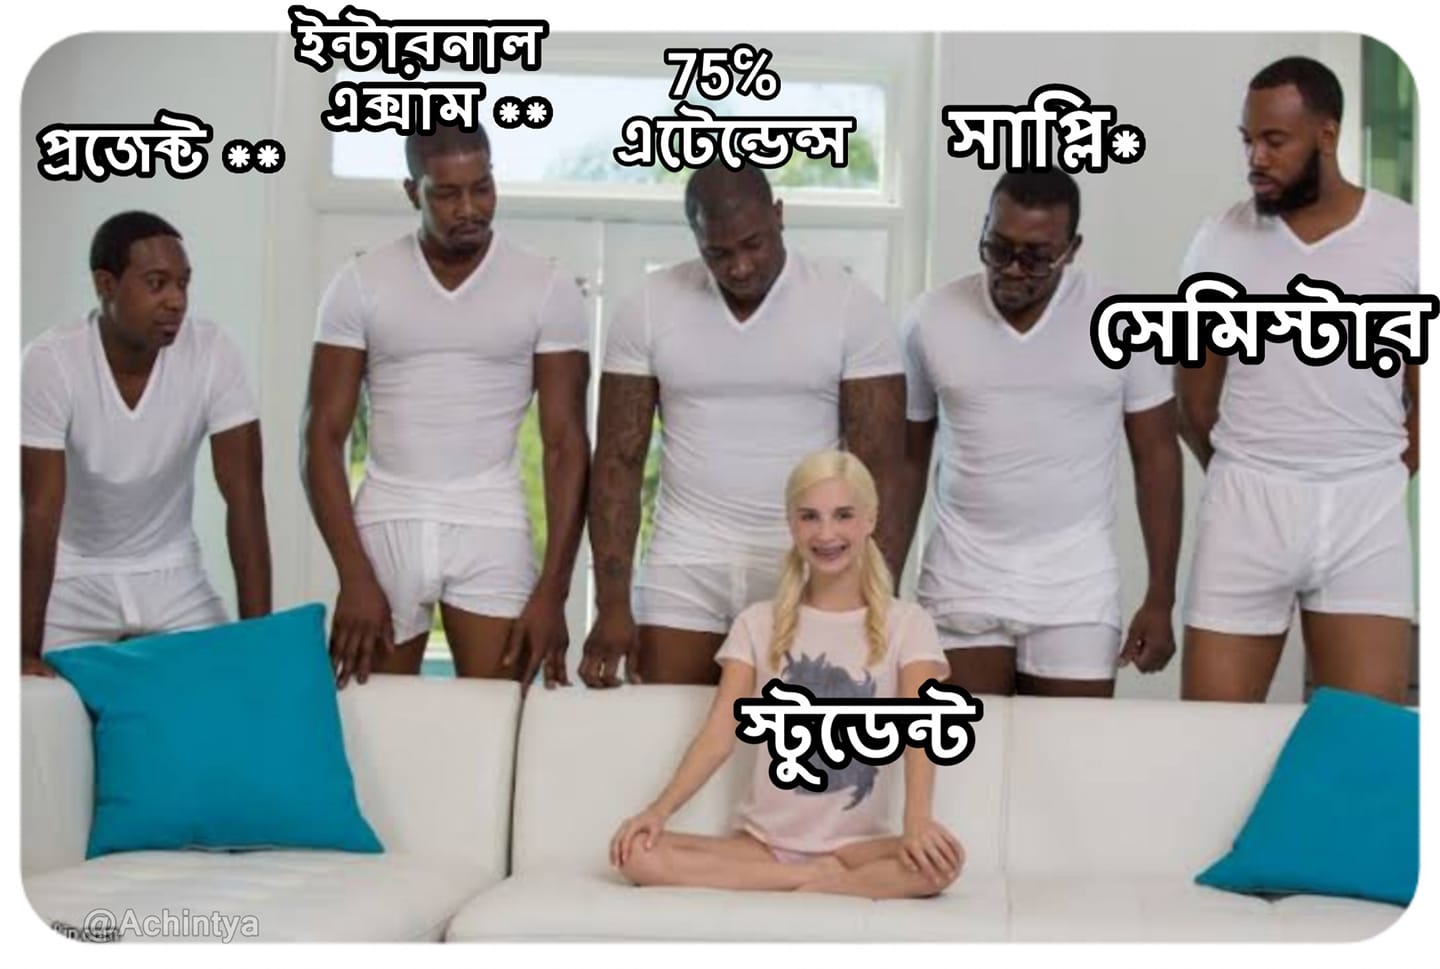
Caption: প্রজেক্ট **     ইন্টারনাল এক্সাম **    75% এটেন্ডেন্স     সাপ্লি *     সেমিস্টার    স্টুডেন্ট
Label: hate